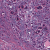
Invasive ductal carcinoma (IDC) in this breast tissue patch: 1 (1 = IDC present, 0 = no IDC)